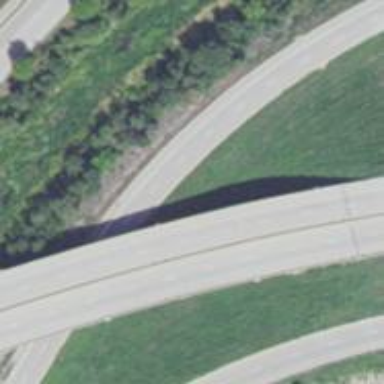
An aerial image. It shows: Bridge over motorway.